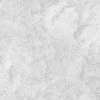
Atmospheric dust classification: not_dusty